Interaction volume radius: 5 \u00c5
Interaction volume height: 15 \u00c5
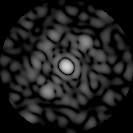
Disorder parameter: 0.7383